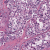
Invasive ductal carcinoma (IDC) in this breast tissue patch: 1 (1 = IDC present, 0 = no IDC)